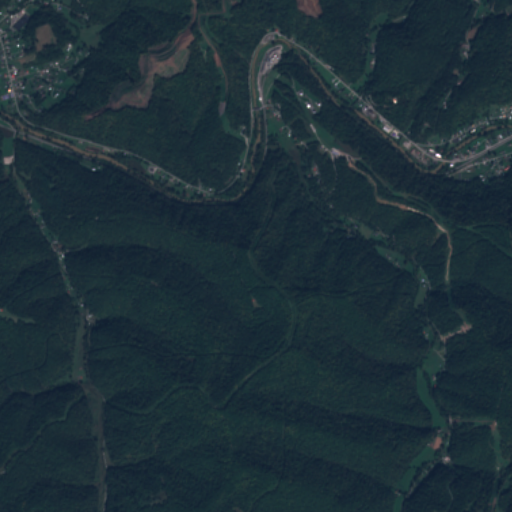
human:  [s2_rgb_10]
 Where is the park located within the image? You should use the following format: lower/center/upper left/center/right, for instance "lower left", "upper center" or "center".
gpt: The park is located in the center right of the image.
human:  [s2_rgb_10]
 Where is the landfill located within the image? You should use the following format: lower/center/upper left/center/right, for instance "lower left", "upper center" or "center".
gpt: There is no landfill in the image.